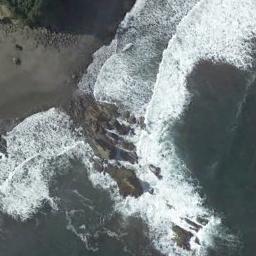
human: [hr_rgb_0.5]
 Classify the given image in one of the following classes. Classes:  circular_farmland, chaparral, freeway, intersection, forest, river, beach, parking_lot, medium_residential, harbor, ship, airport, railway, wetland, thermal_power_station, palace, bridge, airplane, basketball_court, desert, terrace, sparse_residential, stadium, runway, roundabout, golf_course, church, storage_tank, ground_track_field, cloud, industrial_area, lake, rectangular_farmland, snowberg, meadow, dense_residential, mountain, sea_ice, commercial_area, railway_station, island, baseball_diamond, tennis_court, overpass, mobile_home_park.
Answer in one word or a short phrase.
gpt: beach